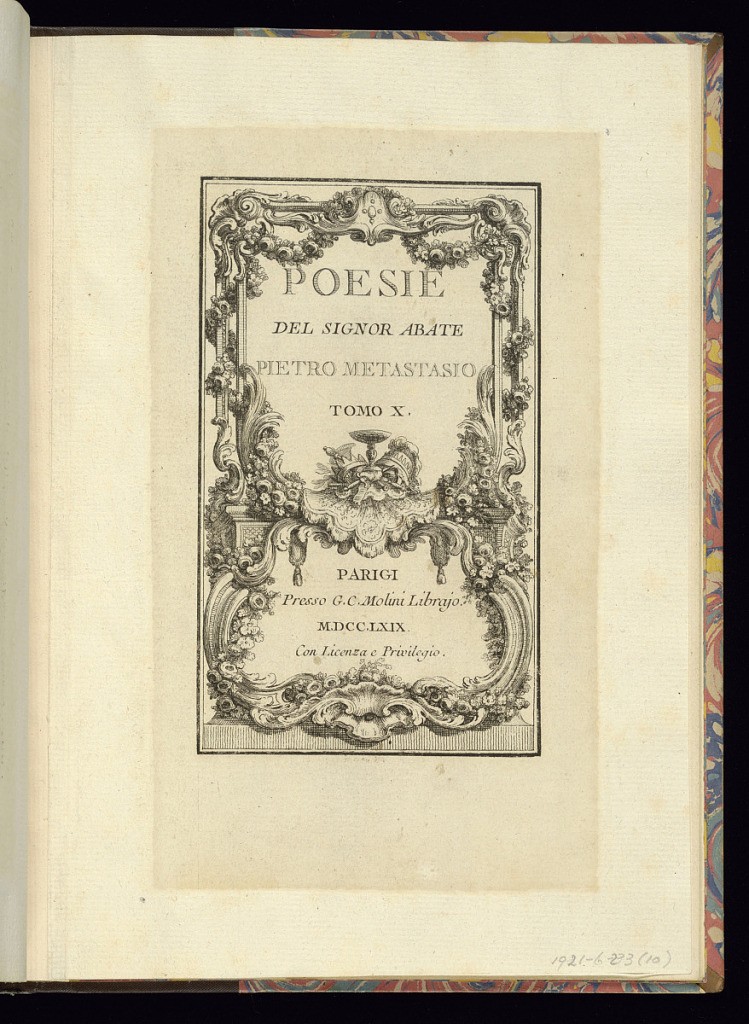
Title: Title Page
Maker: Pietro Metastasio, Italian, 1698 – 1782
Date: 1769
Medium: Etching on laid paper
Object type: Print
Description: Title page for the tenth of ten volumes of poetry by Metastasio. The title, address and date are lettered within an ornamental border, c-scrolls, shell, scale, acanthus leaf, and palm leaf ornament, fleurons, garlands of flowers, tasseled textiles, clouds, and central trophy including a helmet, crown, and tazza.